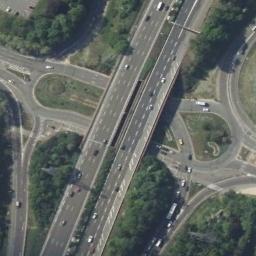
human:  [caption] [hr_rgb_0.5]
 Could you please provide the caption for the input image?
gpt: An overpass is above the road .

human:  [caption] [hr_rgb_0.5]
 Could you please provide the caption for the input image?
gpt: The cross-line overpass is over the roads on the green space .

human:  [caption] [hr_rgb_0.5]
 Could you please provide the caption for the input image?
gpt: There are many trees beside the overpass .

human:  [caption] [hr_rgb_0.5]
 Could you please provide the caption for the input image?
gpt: The overpass is next to the grass and some trees .

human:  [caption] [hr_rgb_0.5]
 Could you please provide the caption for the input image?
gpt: There are many green trees and some green lawns beside the overpass .